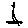
Label: car